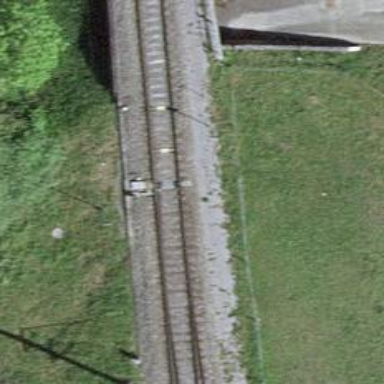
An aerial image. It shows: Single railway track with electrified contact line.